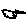
Label: circle